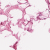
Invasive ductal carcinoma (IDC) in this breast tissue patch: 0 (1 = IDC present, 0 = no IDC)